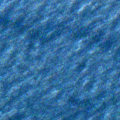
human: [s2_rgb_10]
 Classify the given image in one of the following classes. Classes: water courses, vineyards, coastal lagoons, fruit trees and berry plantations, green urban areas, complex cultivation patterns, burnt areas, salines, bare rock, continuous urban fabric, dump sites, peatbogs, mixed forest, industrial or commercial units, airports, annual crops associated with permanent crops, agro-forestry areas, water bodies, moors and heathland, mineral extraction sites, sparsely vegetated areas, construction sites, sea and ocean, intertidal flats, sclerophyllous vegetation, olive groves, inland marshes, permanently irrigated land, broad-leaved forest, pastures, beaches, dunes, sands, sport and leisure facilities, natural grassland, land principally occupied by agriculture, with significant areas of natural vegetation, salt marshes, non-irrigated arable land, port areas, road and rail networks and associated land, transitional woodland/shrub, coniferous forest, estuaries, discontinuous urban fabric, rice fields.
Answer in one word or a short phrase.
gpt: sea and ocean